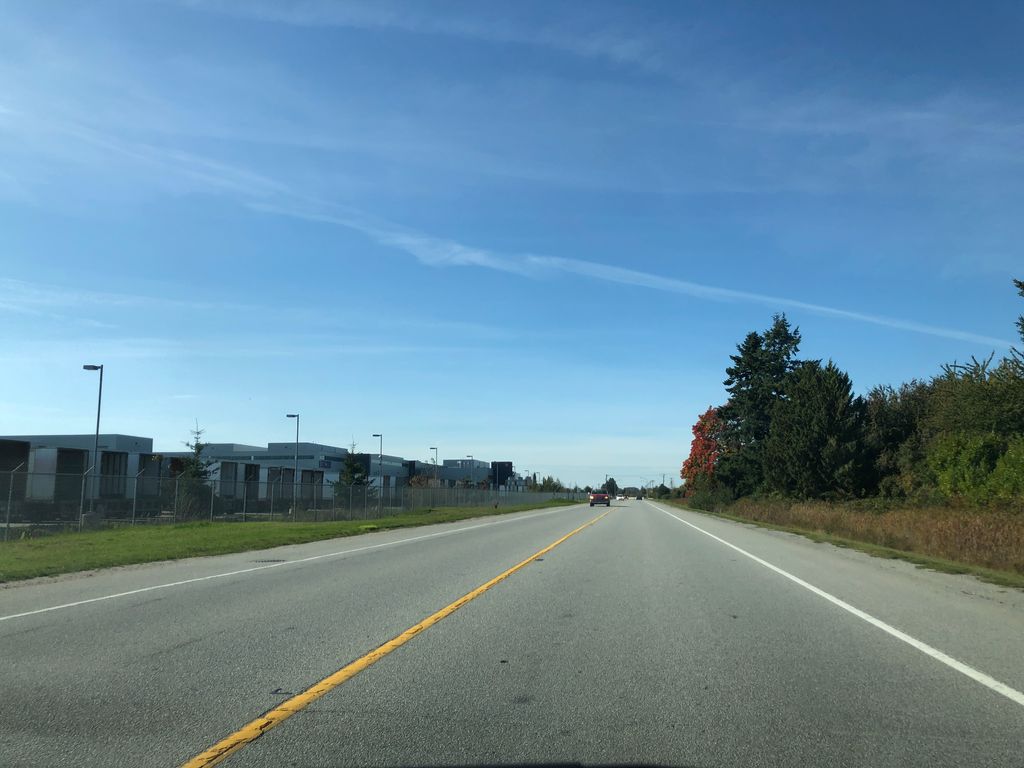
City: vancouver